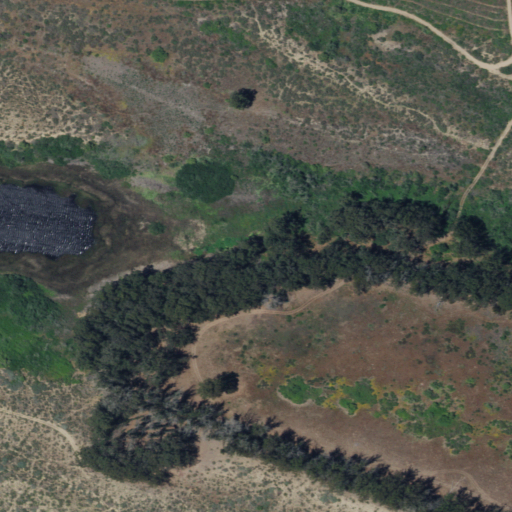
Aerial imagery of valley in California named Black Lake Canyon containing shrub, herbaceous wetlands, woody wetlands, evergreen forest, grassland, and open water